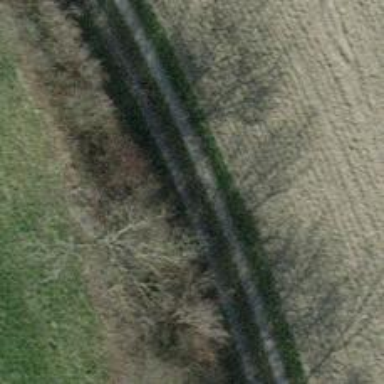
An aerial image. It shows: Gravel track with track type of grade3.